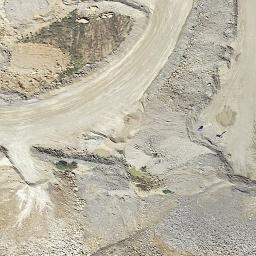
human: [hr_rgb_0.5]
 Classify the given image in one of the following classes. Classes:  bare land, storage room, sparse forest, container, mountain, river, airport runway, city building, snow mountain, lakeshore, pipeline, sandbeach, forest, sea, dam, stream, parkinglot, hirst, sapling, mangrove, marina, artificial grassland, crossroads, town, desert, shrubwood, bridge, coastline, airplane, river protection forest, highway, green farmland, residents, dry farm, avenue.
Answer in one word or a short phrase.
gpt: bare land